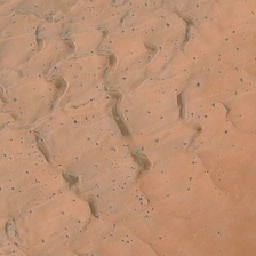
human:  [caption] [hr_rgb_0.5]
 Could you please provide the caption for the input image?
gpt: Layered desert has small holes

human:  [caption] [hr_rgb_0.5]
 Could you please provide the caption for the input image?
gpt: There are small pits in the layered desert

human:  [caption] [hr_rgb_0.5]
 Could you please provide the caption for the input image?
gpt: There are small holes in the desert in layers

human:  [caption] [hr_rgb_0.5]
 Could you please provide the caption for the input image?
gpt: Some ripples are part of the Khaki desert.

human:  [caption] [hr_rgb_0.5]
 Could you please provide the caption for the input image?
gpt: Some ripples are in a khaki desert.